Question: I have read where the case of Bundle ID is not important; however I found out the hard way that this is not true. Now, I need to get my the case of my bundle id in XCode 4 to match the case in iTunes Connect.
This is the error I get during validation:

How can I do this?
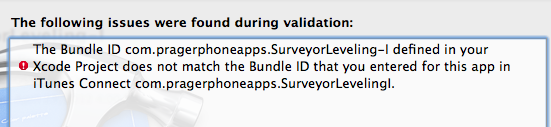
Answer: I found that there is NO way to solve this other than starting over with a new project with the correct name and copy the files to the new project. Then I went to iTunes Connect and created a new app. It now works!